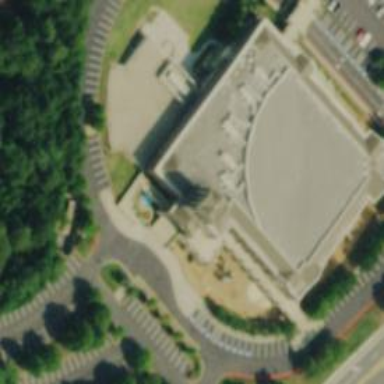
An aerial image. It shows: Building serving as place of worship.